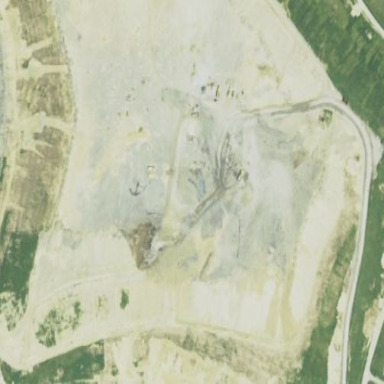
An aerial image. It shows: Landfill area.